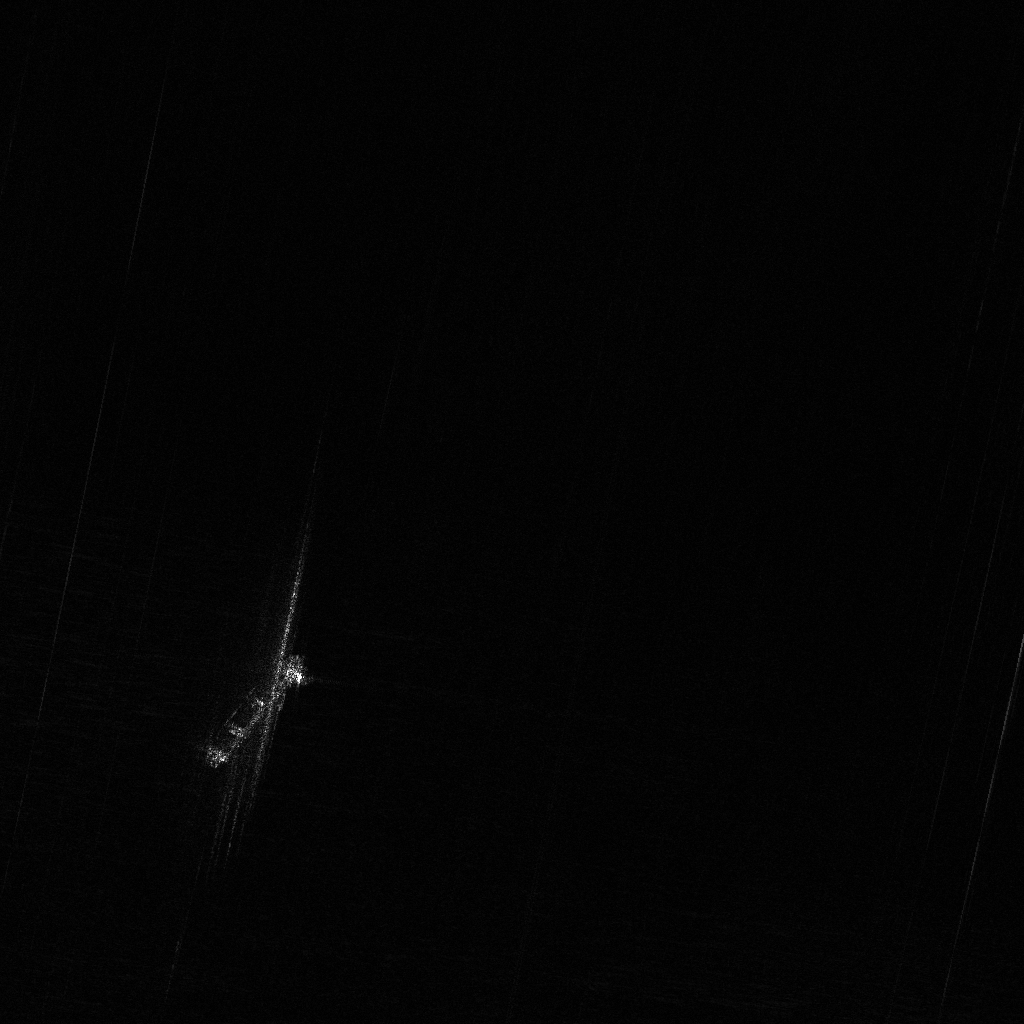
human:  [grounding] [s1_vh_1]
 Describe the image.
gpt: In the satellite image, there is  <ref>1 large ore-oil </ref> <box>[[21, 59, 28, 77, 41]]</box> located at left.